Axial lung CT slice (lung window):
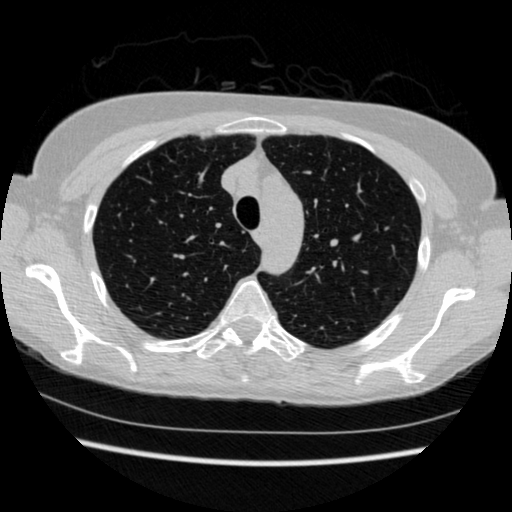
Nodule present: no